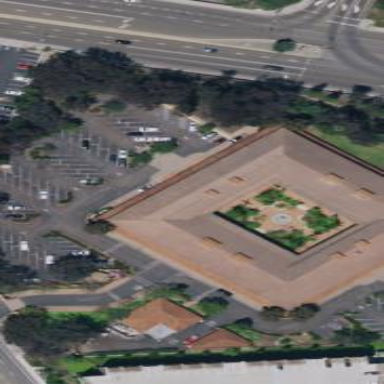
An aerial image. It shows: Office building.